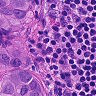
Metastatic tissue present: yes